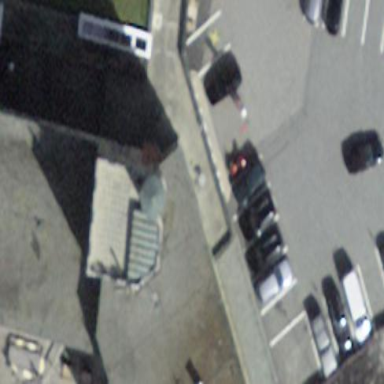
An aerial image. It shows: Hotel building.